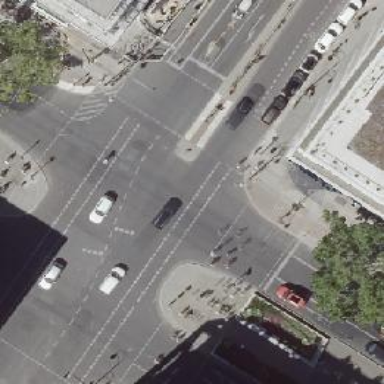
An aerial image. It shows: Footway with traffic signals at crossing.